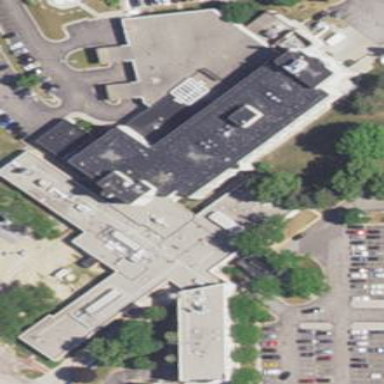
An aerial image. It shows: Hospital building with emergency services available. There is helipad on the premises.